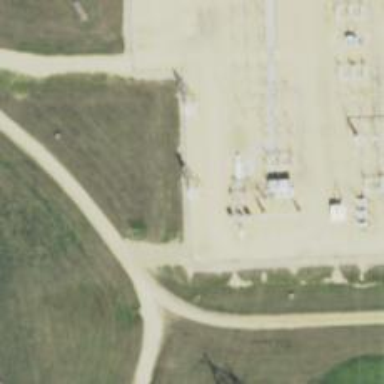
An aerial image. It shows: Mast used for lightning protection.